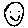
Label: smiley face